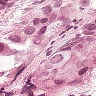
Metastatic tissue present: yes